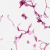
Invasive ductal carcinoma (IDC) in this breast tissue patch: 0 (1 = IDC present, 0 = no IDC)